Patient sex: M
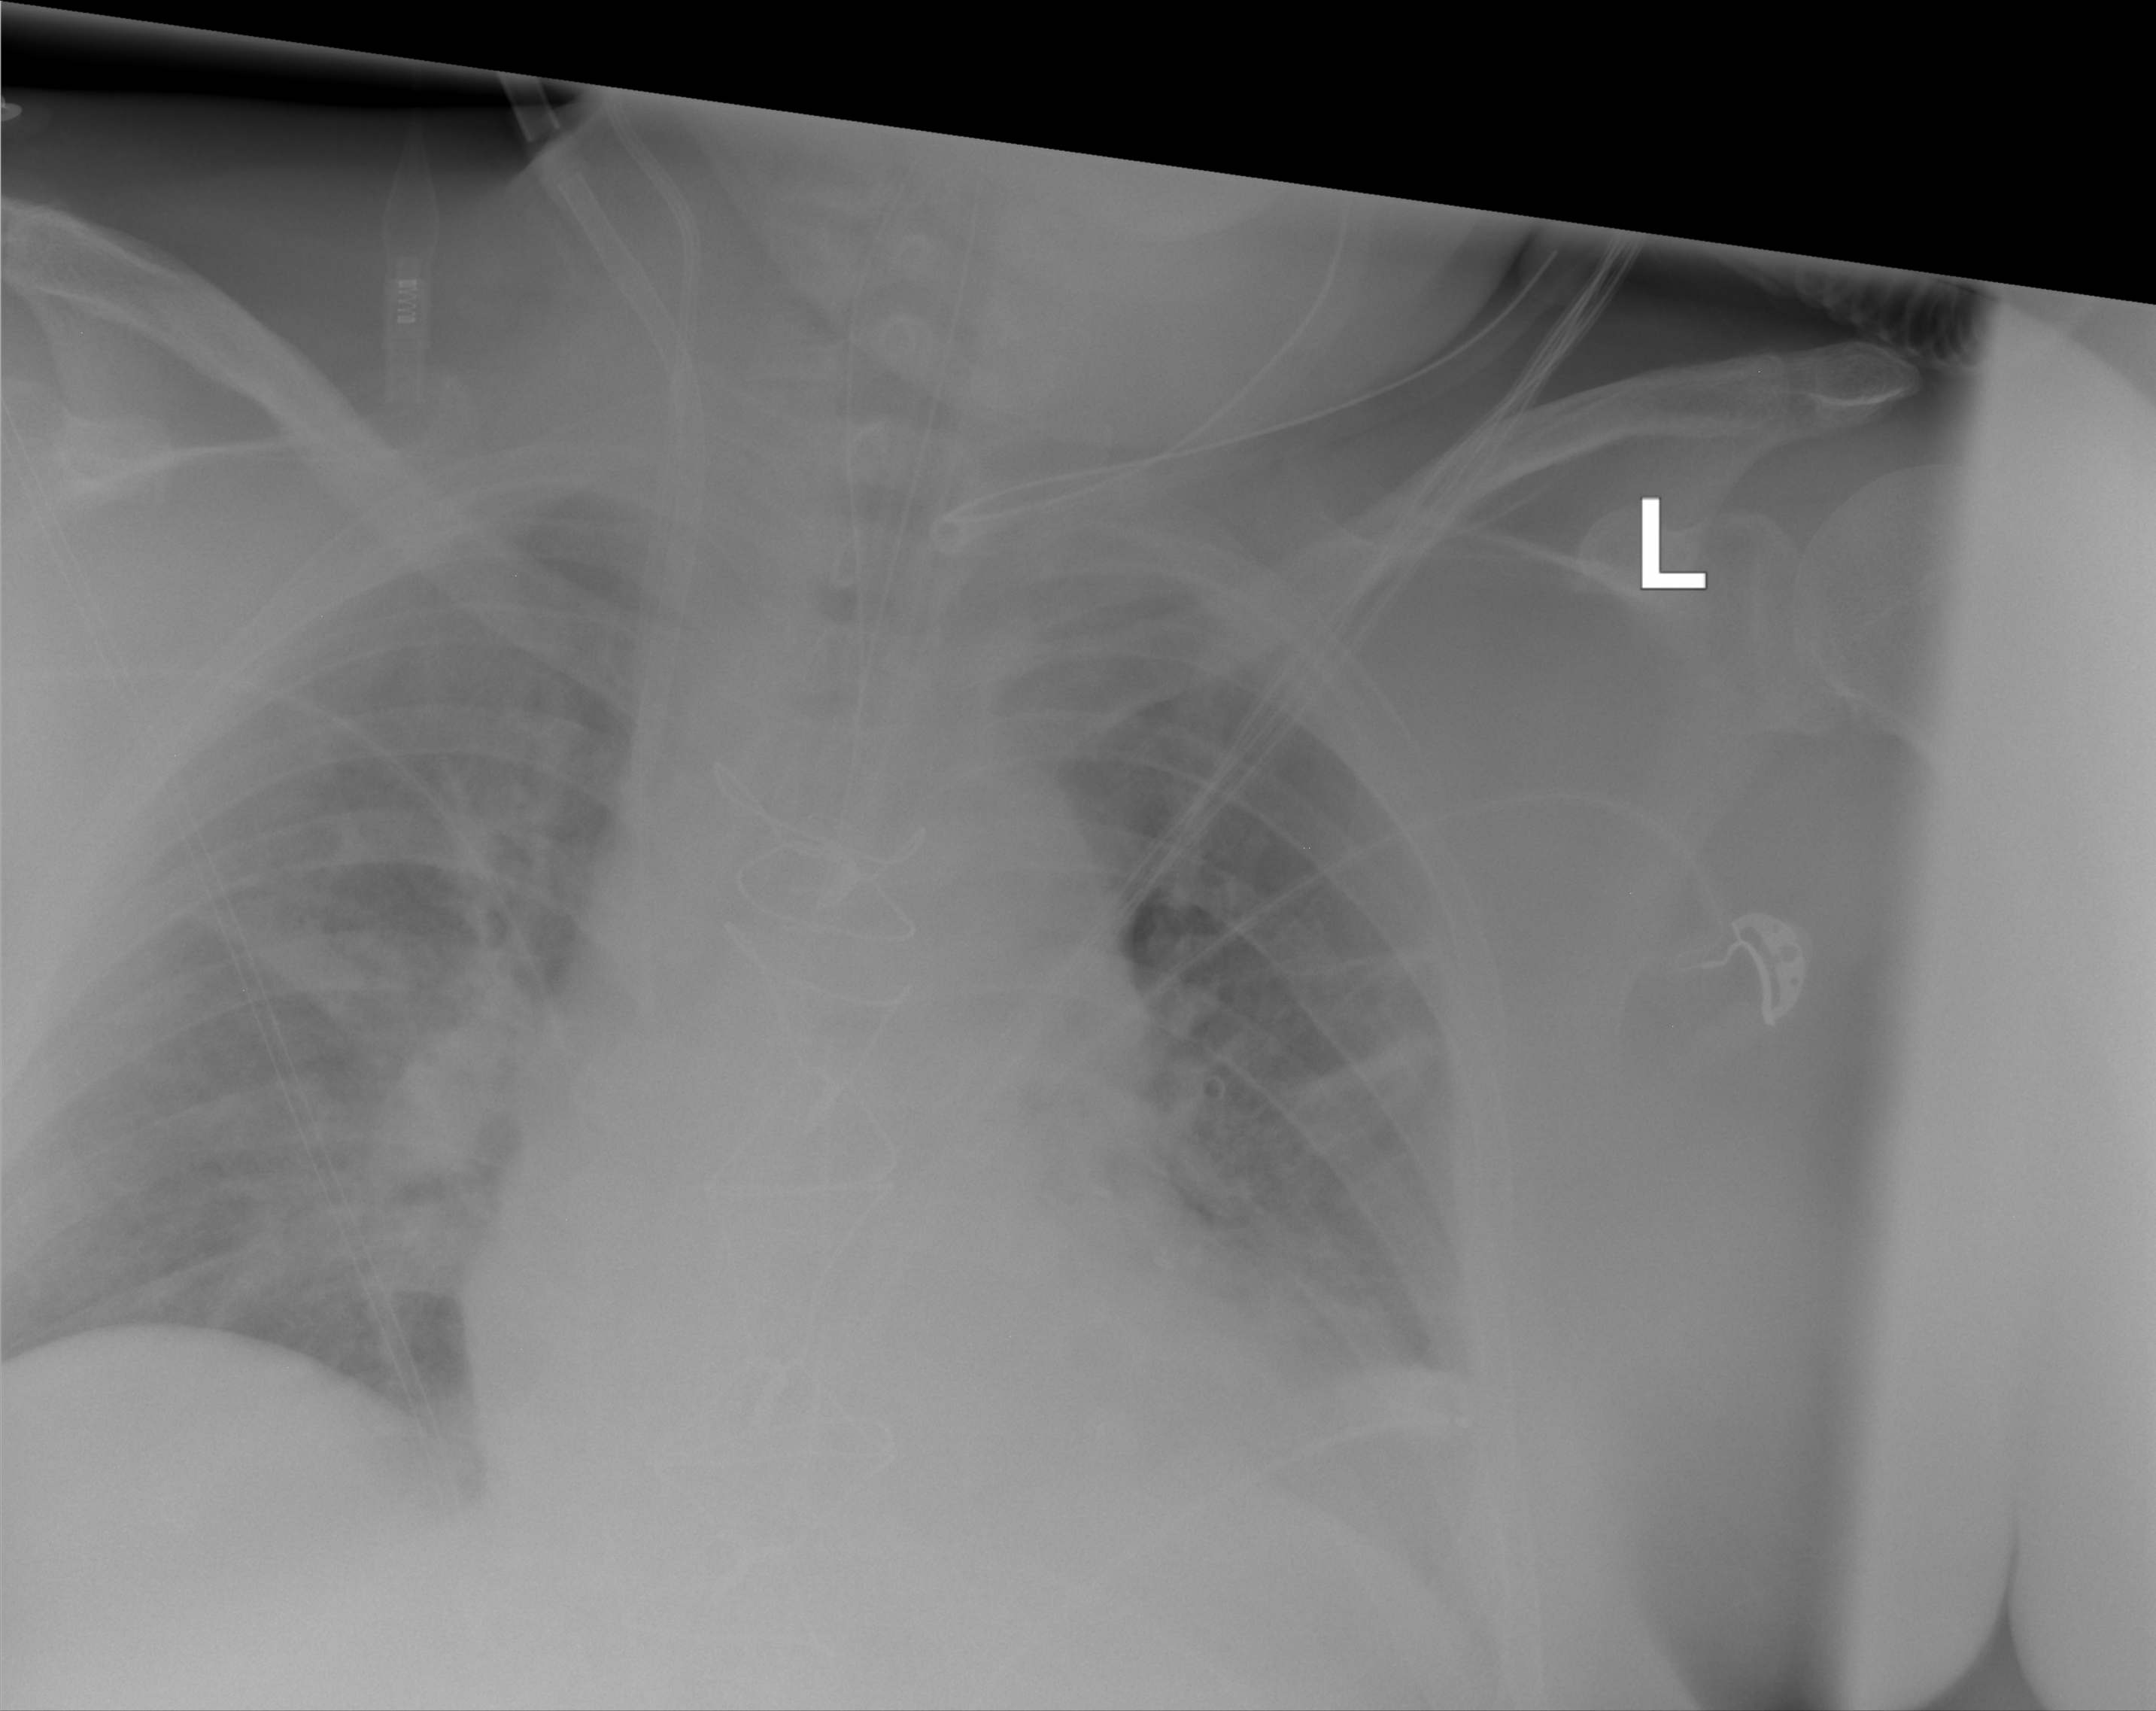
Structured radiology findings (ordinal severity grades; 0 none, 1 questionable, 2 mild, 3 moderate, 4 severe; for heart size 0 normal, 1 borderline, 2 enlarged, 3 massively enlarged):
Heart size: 2
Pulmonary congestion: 2
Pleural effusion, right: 0
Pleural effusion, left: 2
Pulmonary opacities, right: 0
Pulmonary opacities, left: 0
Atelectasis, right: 0
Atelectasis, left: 2